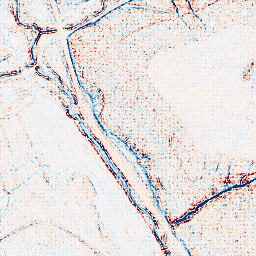
Category: edge_preserving
Decomposition family: bilateral
Decomposition parameters: d: 5
sigma_color: 75
sigma_space: 25
Upsampling method: sinc_hamming
Upsampling parameters: scale: 4
kernel_size: 4
Upsampling scale: 4